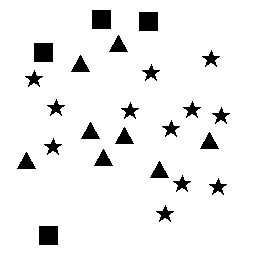
Squares: 4
Triangles: 8
Stars: 12
Total shapes: 24